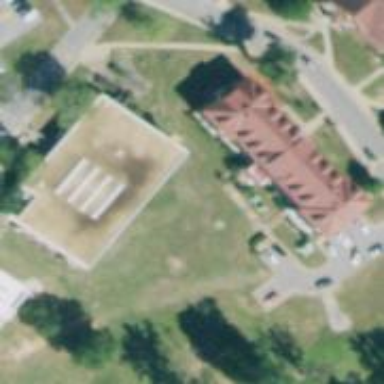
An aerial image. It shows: University building.